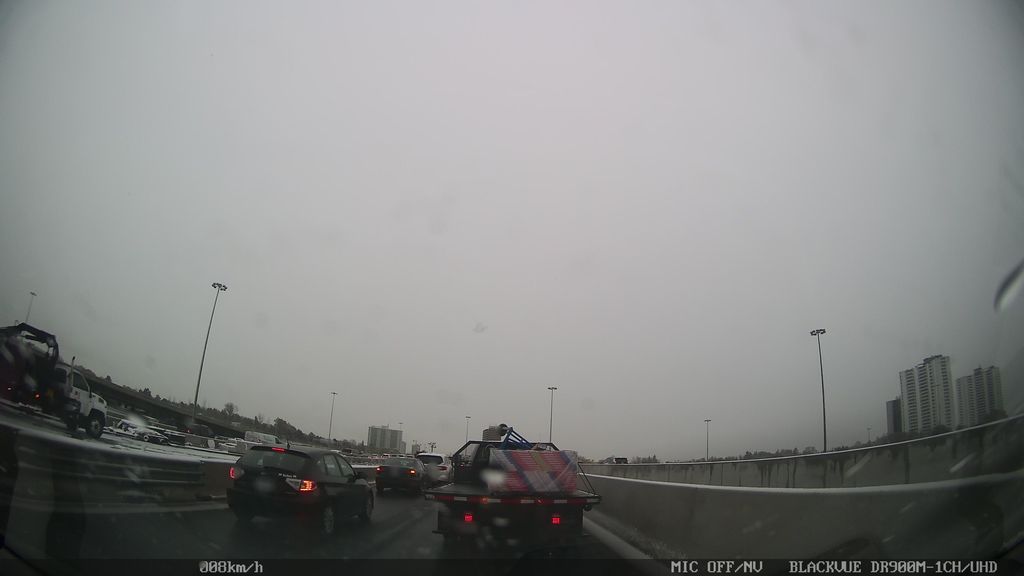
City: toronto